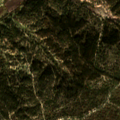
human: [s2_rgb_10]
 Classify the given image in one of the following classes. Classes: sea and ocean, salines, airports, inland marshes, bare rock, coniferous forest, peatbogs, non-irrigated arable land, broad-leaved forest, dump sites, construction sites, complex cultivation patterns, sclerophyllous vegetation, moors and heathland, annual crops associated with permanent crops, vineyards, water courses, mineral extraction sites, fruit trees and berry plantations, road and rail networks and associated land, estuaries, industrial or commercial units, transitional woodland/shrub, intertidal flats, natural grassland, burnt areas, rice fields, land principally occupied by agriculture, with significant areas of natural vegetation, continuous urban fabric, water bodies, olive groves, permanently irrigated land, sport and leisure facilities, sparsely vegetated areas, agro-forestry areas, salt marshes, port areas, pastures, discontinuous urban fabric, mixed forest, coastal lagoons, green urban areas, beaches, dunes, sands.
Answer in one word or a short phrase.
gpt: permanently irrigated land, broad-leaved forest